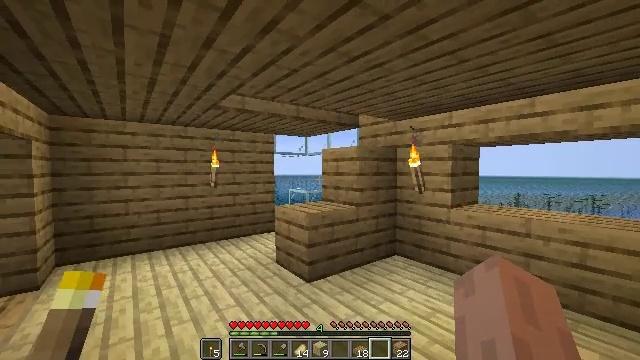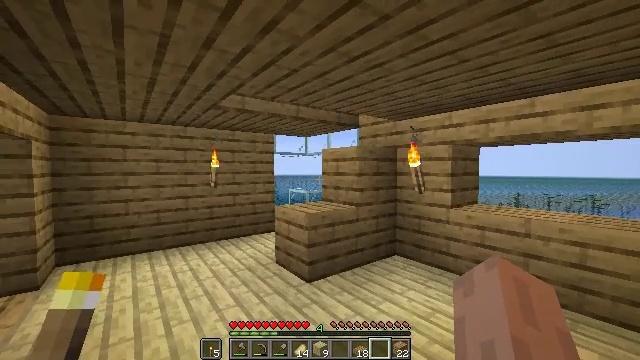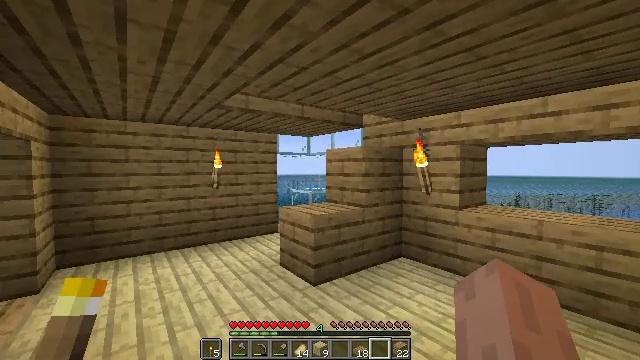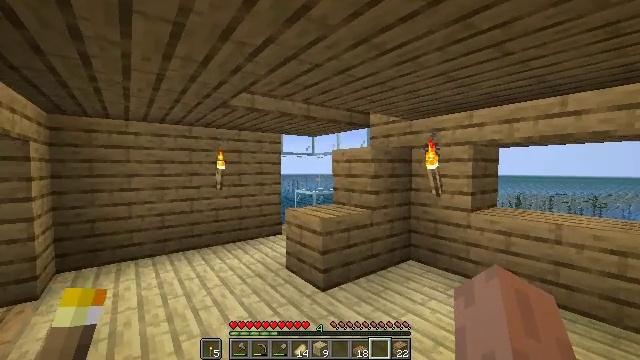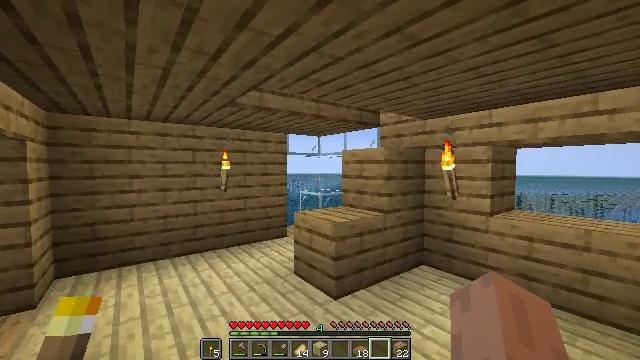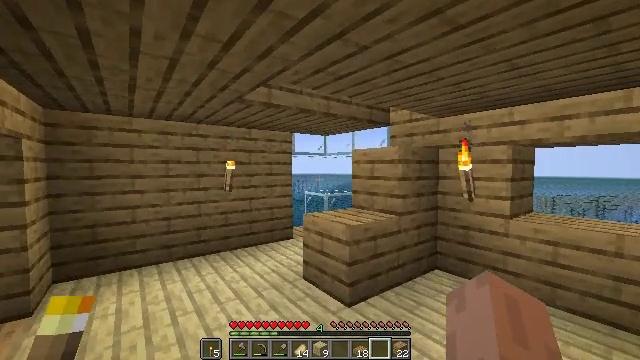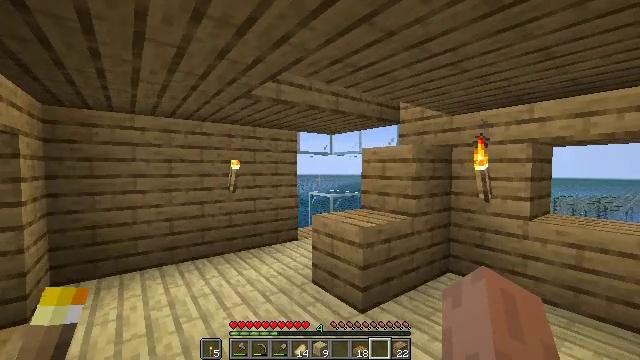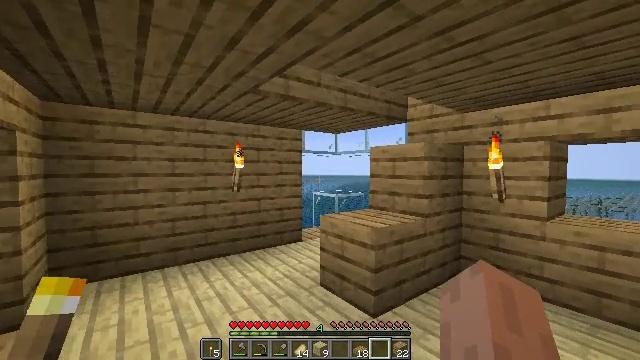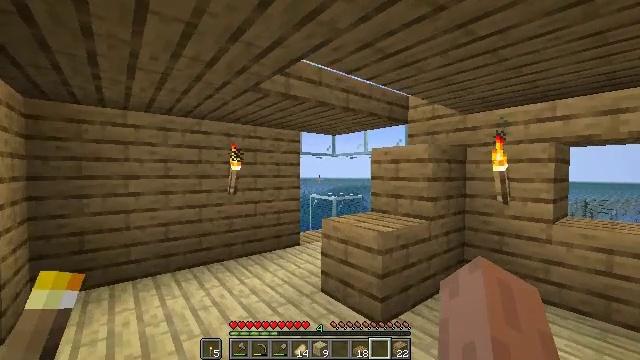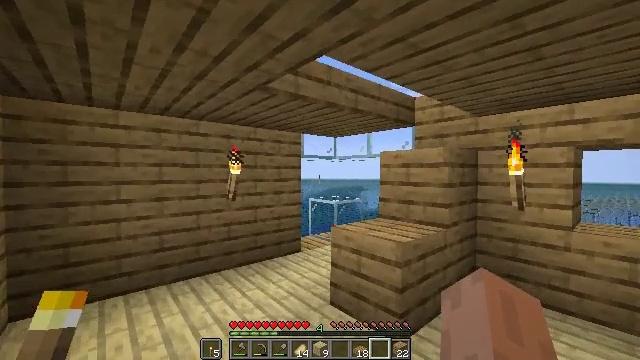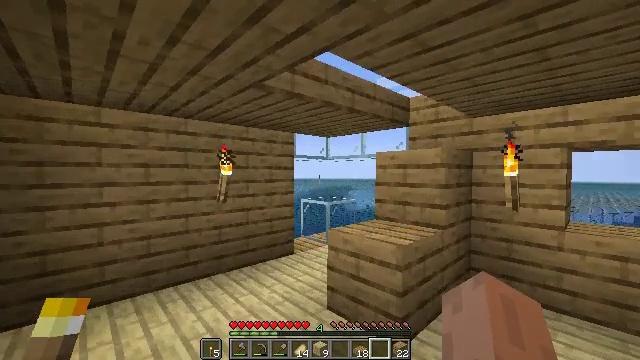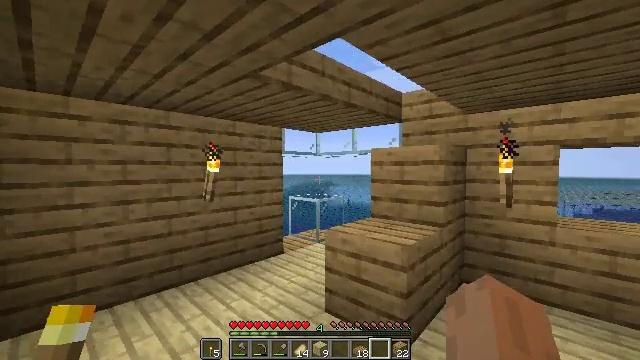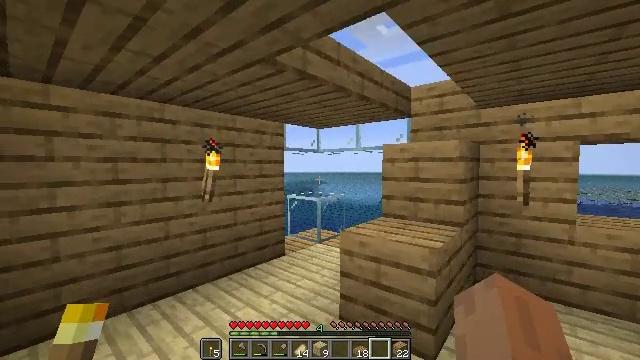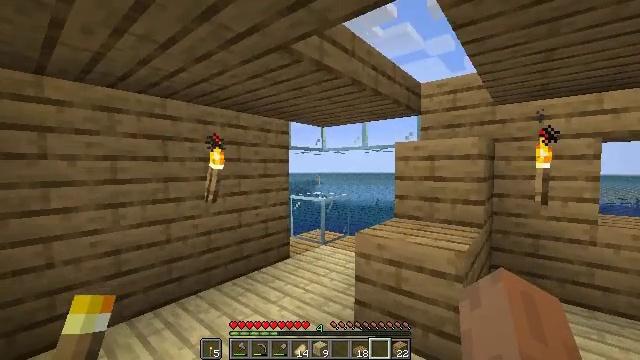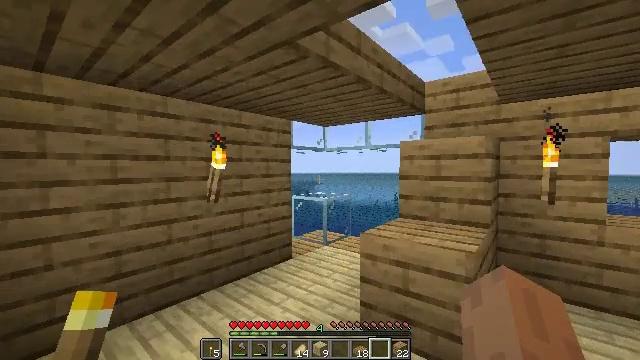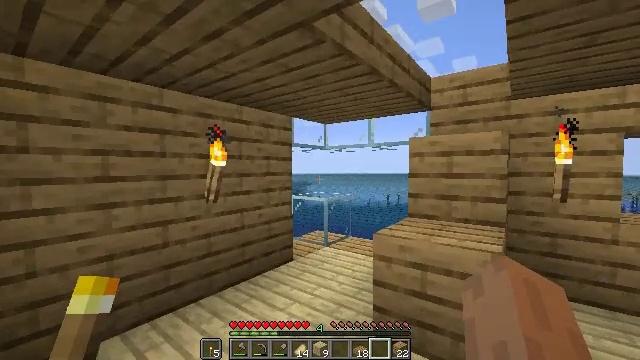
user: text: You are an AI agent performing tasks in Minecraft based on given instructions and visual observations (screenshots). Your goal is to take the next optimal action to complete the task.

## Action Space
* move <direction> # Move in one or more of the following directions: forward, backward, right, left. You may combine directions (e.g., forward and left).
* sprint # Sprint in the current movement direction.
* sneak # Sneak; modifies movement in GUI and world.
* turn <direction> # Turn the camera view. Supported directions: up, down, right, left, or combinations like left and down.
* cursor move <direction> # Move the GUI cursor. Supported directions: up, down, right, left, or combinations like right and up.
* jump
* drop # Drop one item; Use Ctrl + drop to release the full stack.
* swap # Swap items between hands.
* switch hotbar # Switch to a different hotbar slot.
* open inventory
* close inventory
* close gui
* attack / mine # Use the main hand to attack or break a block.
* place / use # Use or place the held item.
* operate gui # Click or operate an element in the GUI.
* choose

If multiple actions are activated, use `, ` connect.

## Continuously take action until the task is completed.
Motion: motion action
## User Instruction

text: Break the glass block.
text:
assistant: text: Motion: move forward and move left
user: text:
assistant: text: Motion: move forward and move left
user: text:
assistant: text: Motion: move forward and move left
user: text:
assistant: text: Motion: move forward and move left
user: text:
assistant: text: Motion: move forward and move left
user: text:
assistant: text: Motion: move forward and move left
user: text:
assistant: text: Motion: move forward and move left
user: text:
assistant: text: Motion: move forward and move left, turn right
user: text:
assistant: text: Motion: move forward and move left, turn right
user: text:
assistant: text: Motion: move forward and move left, turn right
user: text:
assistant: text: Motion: move forward and move left, turn right
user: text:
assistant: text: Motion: move forward and move left, turn right
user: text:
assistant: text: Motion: move forward and move left
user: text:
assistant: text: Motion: move forward and move left
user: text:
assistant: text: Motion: move forward and move left, turn right
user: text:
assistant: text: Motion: move forward and move left, turn right
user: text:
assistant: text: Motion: move forward and move left, turn right
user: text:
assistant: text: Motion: move forward and move left, turn right
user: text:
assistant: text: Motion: move forward and move left, turn right
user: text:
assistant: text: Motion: move left, turn right and down
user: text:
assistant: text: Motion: move left, turn right
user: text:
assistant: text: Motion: move left, turn right
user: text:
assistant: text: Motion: move left, turn right
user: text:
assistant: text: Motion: move left
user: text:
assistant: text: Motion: move left
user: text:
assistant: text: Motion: turn right
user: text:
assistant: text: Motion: no_op
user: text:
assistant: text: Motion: no_op
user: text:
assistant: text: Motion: no_op
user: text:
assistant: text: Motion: move right